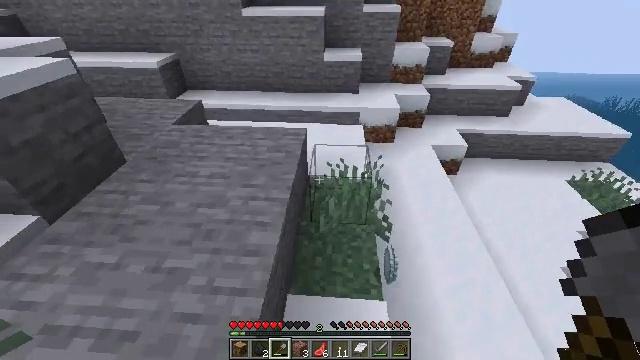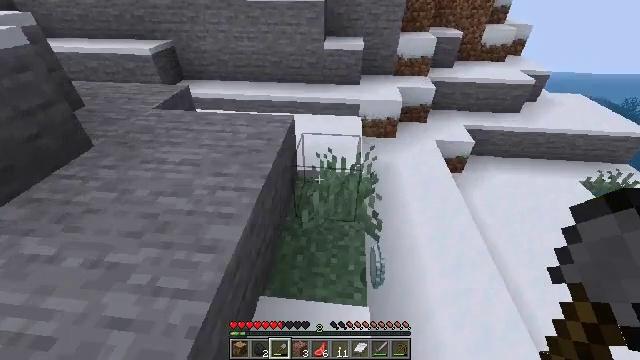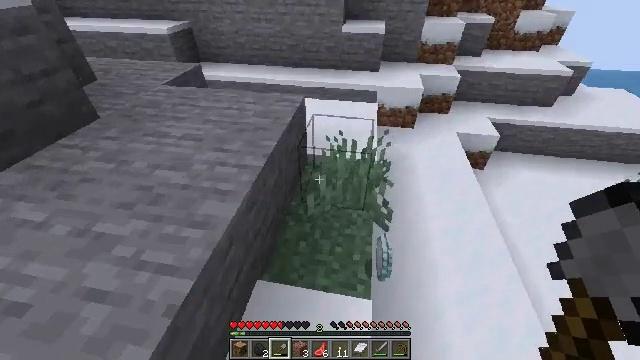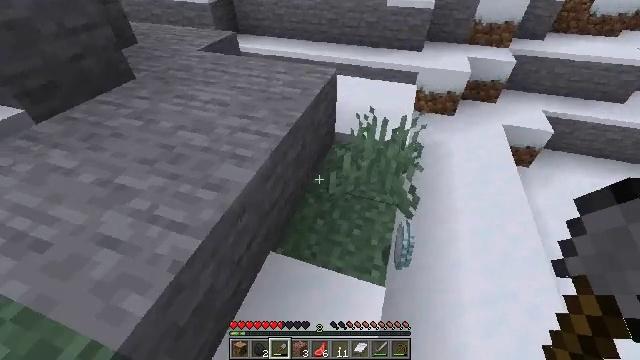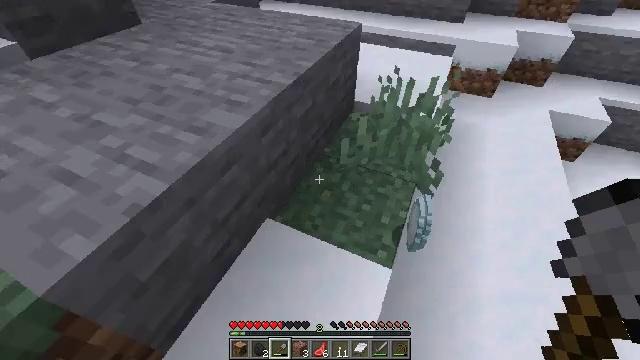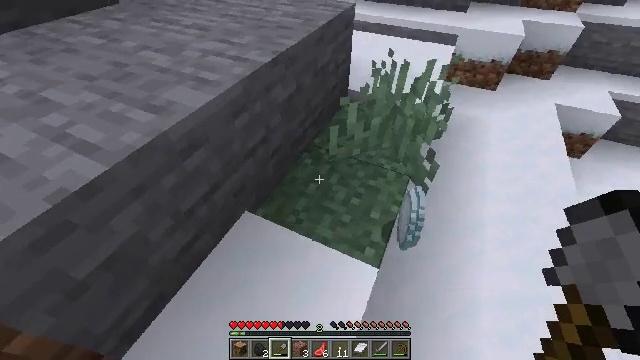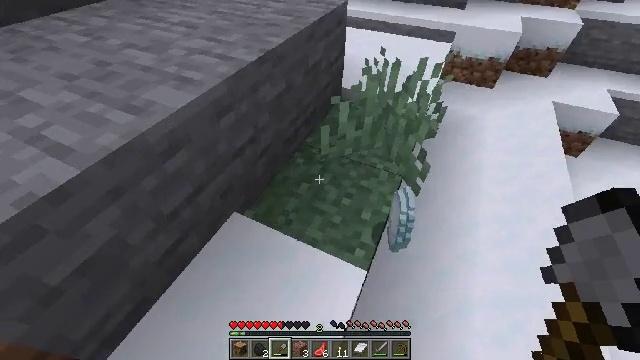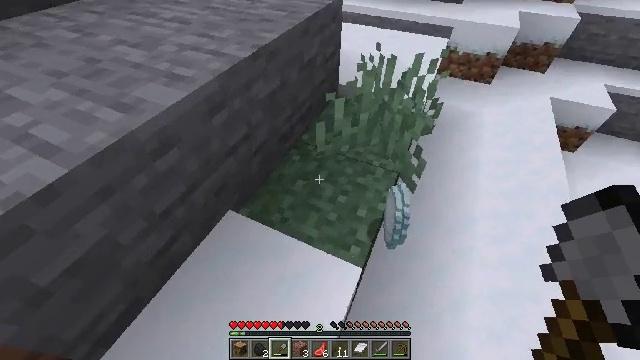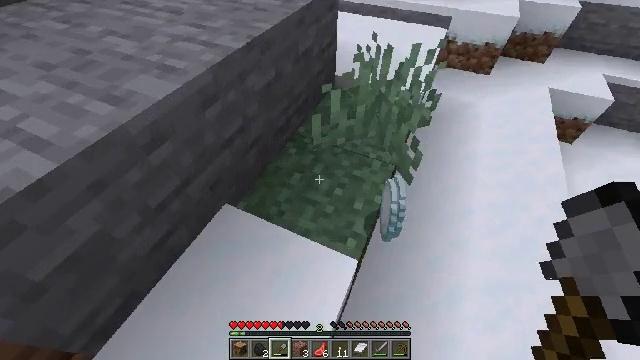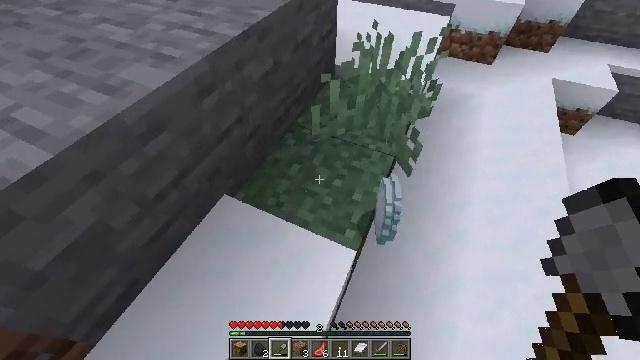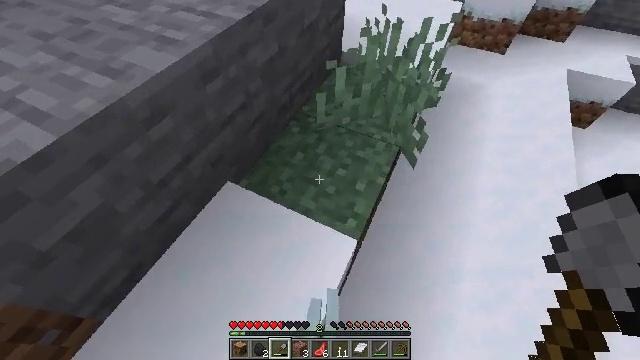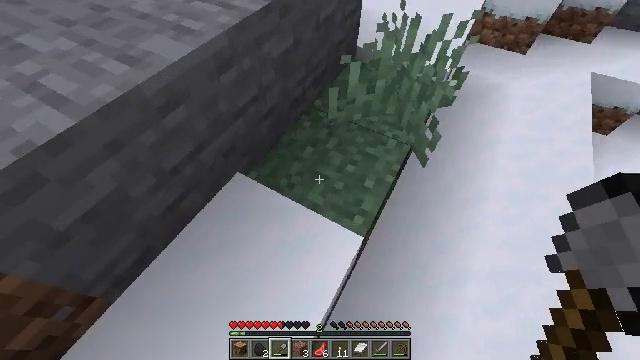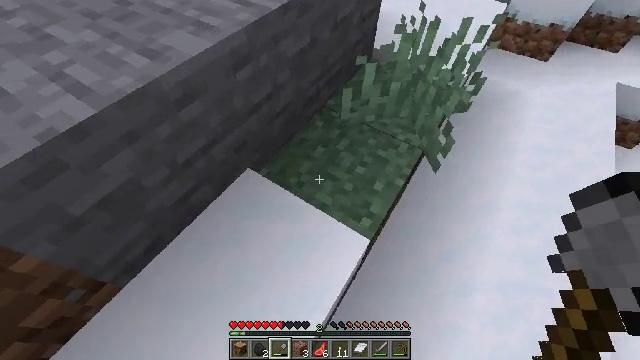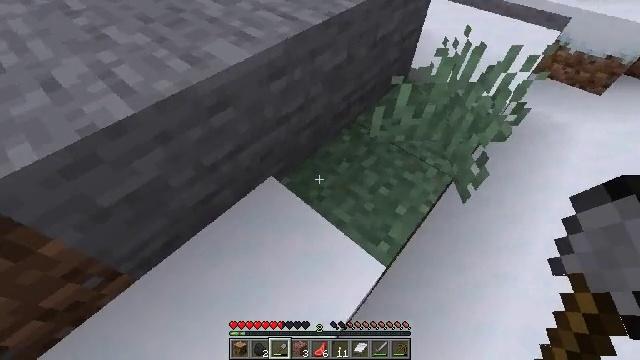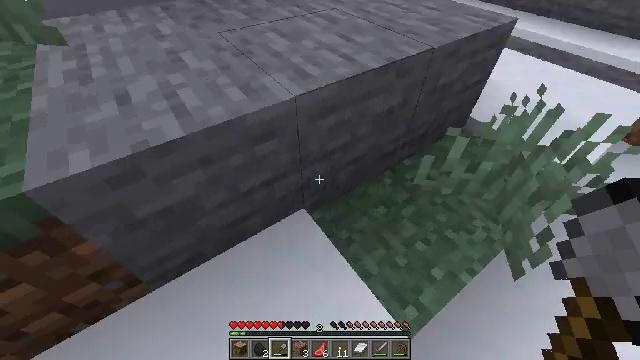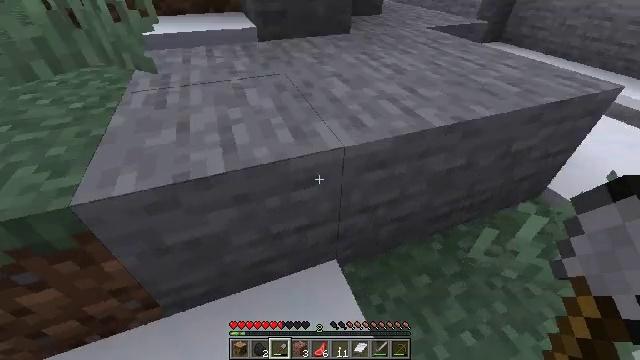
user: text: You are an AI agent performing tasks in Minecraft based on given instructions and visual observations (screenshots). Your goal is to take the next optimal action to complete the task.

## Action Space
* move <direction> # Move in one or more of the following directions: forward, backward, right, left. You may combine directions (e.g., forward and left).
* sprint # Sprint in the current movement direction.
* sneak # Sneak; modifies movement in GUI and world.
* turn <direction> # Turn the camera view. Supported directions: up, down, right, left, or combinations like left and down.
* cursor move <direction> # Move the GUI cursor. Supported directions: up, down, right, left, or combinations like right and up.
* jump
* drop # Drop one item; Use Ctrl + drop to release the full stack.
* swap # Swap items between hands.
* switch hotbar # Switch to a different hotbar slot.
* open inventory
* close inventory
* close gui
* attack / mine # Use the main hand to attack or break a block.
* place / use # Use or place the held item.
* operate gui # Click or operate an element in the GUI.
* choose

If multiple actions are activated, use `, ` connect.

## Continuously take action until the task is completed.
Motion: motion action
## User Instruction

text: Create a snow block using snowballs.
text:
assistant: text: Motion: move forward and move right, turn left
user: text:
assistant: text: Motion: move forward, turn left and down
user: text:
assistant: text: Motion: turn left and down
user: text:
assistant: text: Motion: turn left and down
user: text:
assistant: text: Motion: no_op
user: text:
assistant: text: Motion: no_op
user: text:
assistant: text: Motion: no_op
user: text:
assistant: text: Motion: turn down
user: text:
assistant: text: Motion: turn down
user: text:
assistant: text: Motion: turn left and down
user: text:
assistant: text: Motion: turn left and down
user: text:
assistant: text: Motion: turn left
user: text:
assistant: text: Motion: move forward, turn left and up
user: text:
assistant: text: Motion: move forward, turn left and up
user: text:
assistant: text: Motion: move forward, turn left and up
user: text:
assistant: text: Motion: move forward, turn left and up, jump
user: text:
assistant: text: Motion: move forward, turn left and up, jump
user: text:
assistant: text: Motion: move forward, turn left and up, jump
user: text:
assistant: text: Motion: move forward, turn left, jump
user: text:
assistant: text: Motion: move forward, turn left and up
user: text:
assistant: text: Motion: move forward, turn left and up
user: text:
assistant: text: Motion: move forward, turn left
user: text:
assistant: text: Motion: move forward
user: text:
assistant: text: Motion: move forward
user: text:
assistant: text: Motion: move forward
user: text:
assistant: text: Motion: move forward, turn right
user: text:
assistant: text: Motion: move forward, turn right, jump
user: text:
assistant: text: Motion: move forward, turn right, jump
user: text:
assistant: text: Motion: move forward, turn right, jump
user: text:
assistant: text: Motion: move forward, turn right, jump